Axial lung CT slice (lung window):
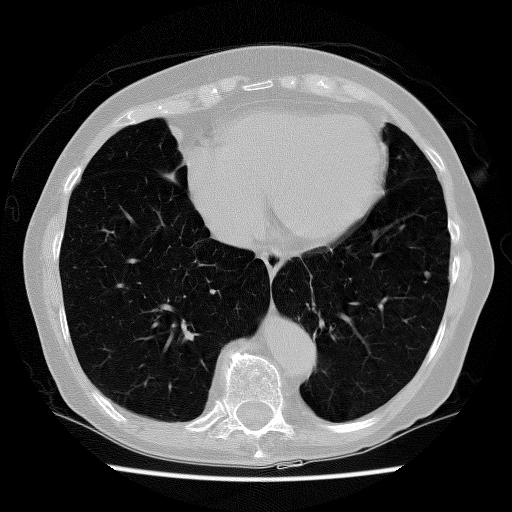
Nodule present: yes
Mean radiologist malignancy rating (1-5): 2.25